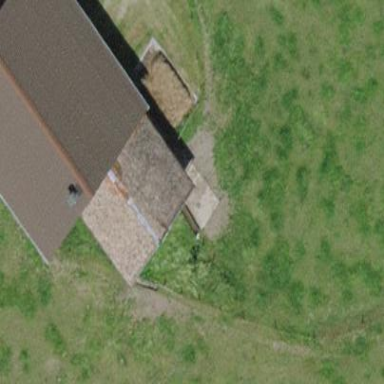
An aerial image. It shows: Rural barn.